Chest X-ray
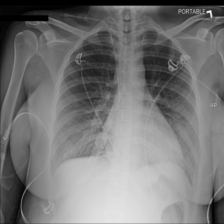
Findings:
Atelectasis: negative
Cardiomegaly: negative
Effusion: negative
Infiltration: negative
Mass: negative
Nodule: negative
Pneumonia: negative
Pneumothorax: negative
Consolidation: negative
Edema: negative
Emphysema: negative
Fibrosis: negative
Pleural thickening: negative
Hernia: negative